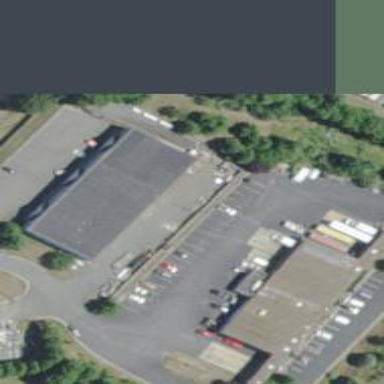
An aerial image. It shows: Commercial building.